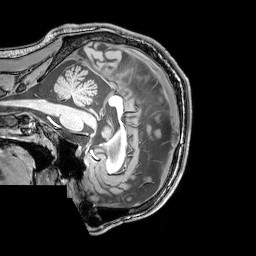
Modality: T1w
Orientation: sagittal
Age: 22
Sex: male
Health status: healthy
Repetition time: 0.081 s
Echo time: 0.037 s